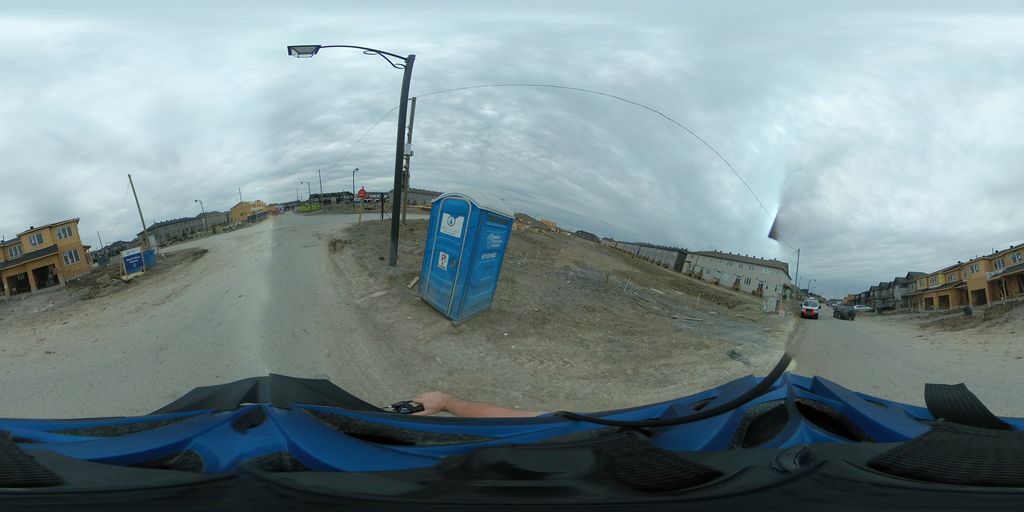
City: ottawa-gatineau